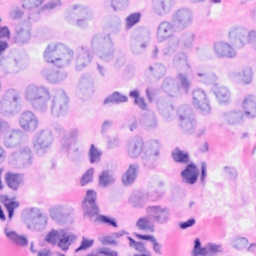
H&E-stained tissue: Breast